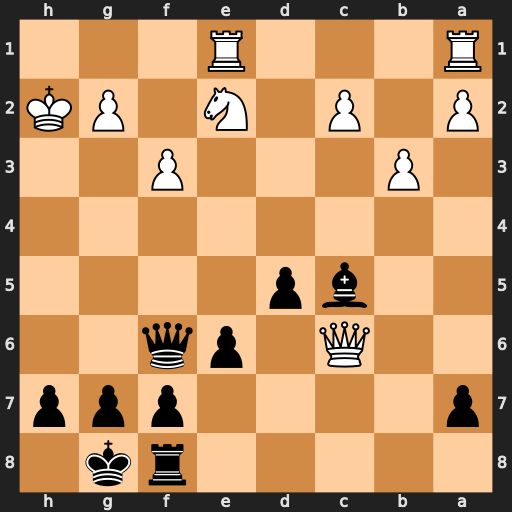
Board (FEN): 5rk1/p4ppp/2Q1pq2/2bp4/8/1P3P2/P1P1N1PK/R3R3
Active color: b
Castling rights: -
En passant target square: -
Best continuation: Qh4#